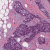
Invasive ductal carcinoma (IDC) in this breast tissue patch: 1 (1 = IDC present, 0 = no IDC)